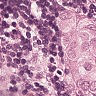
Metastatic tissue present: yes